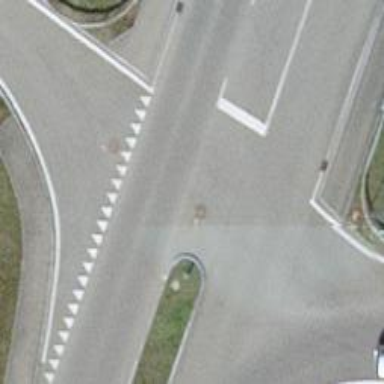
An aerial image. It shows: Asphalt road classified as primary highway.